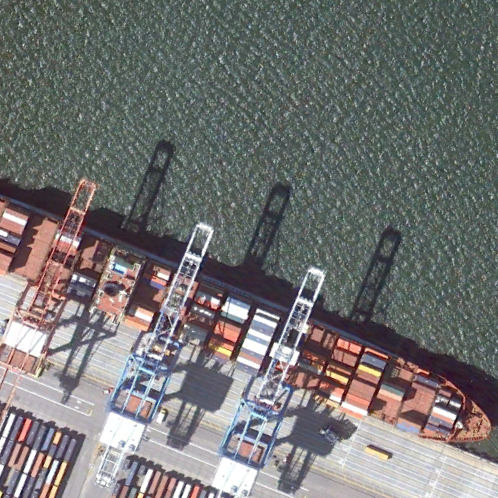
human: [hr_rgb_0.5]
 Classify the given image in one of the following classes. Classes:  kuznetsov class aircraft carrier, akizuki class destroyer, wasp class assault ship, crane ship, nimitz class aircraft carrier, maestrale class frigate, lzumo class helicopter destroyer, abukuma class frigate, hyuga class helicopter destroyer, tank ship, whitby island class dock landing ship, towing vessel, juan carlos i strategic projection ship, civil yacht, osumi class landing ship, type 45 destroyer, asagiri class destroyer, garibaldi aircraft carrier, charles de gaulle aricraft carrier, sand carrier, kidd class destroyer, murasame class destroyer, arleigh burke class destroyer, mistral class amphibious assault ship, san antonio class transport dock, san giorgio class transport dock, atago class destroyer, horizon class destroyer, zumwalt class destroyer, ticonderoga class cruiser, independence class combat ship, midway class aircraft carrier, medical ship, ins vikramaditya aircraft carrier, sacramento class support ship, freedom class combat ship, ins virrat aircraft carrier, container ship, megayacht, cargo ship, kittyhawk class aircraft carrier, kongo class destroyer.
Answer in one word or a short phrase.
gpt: Container ship